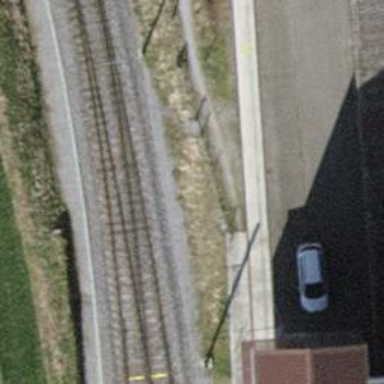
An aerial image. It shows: Railway crossing.